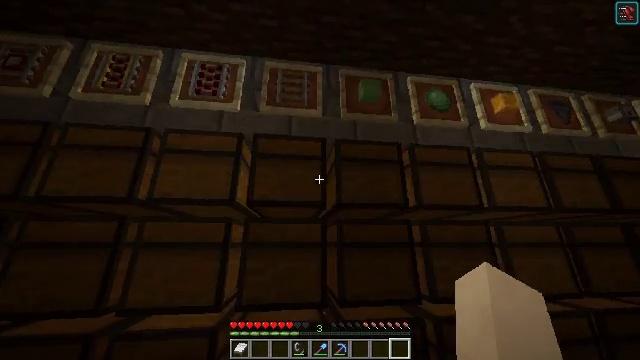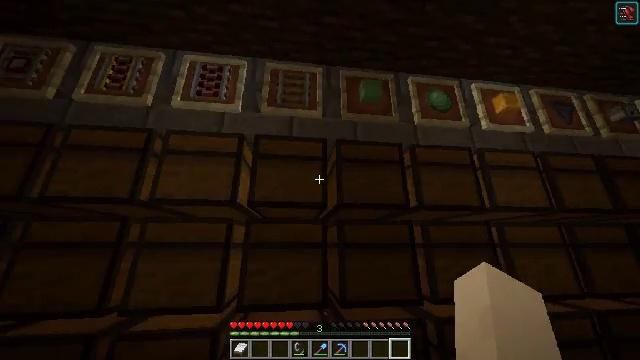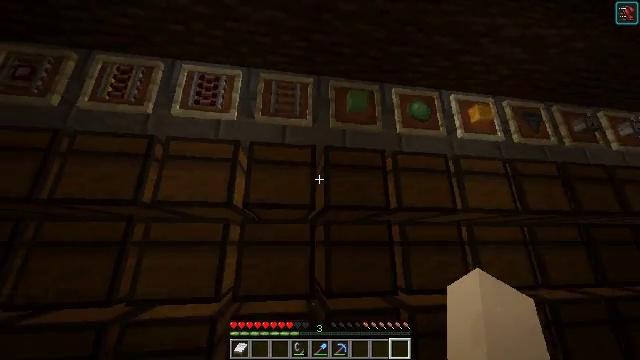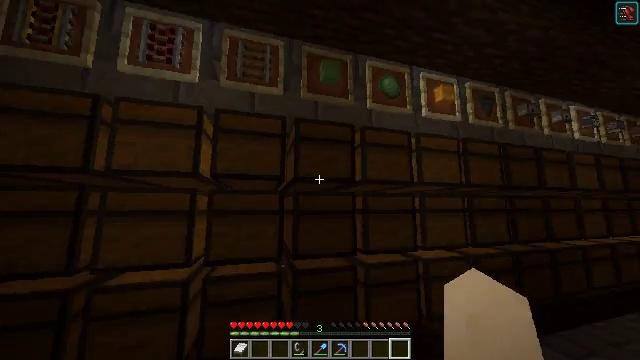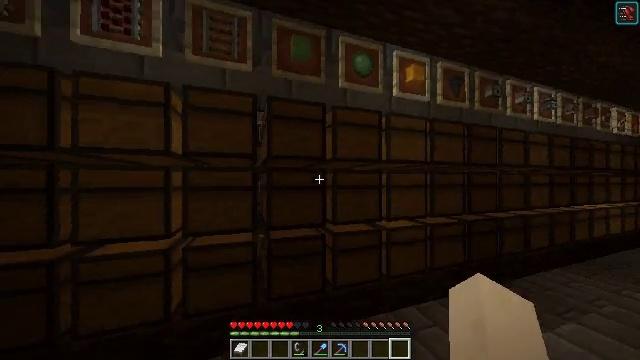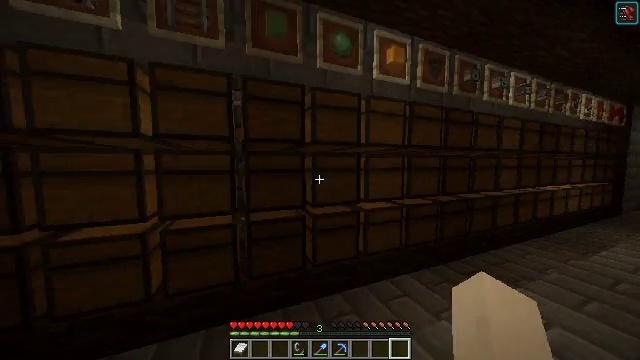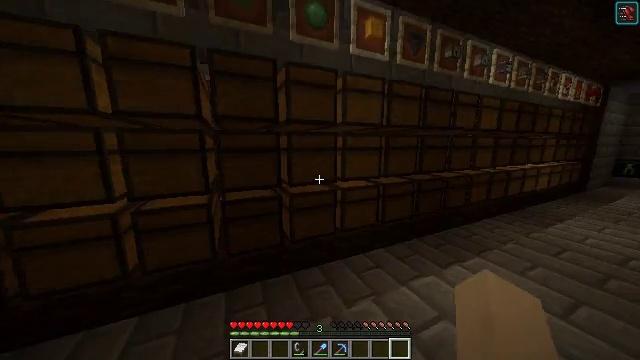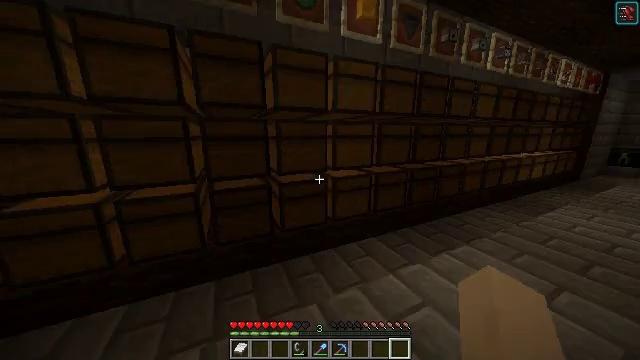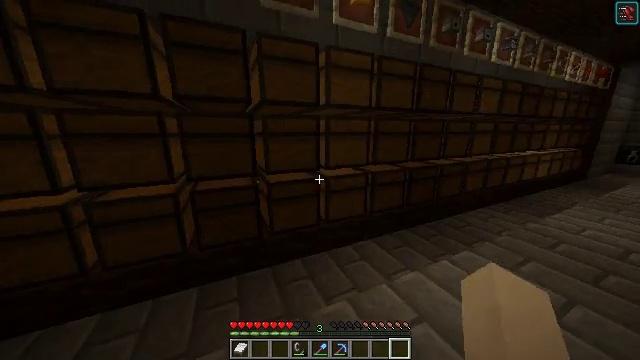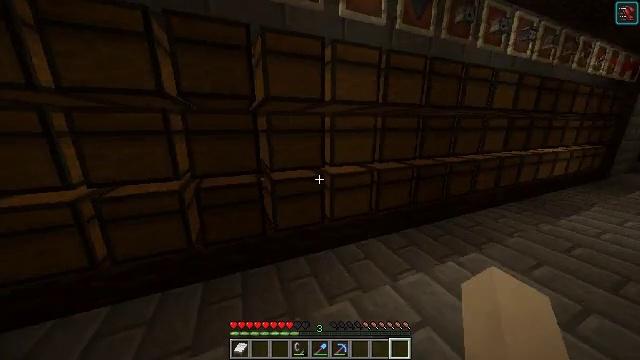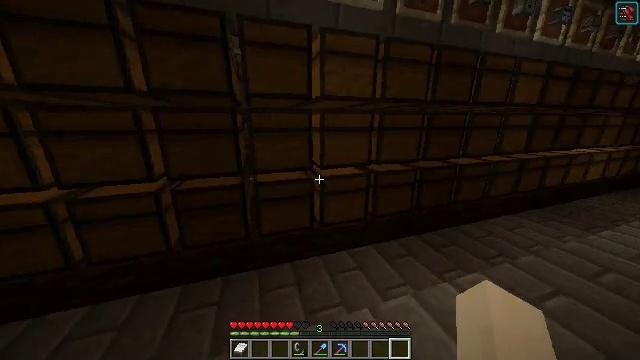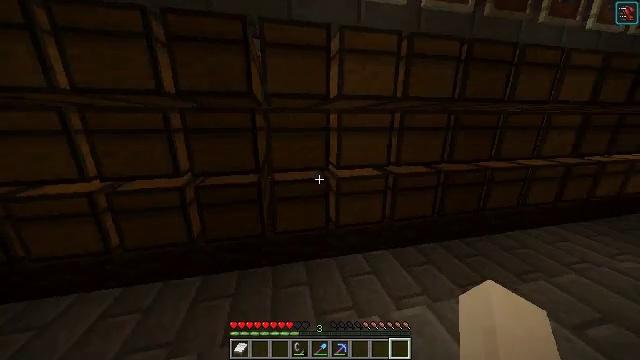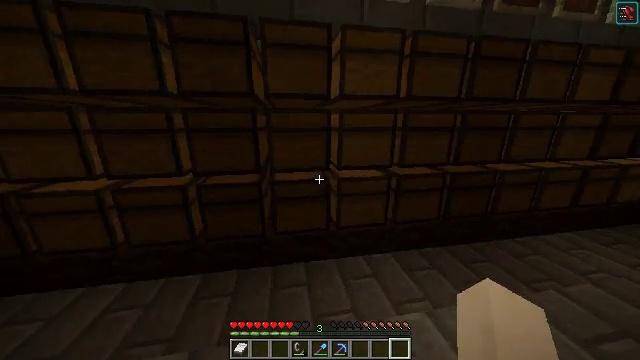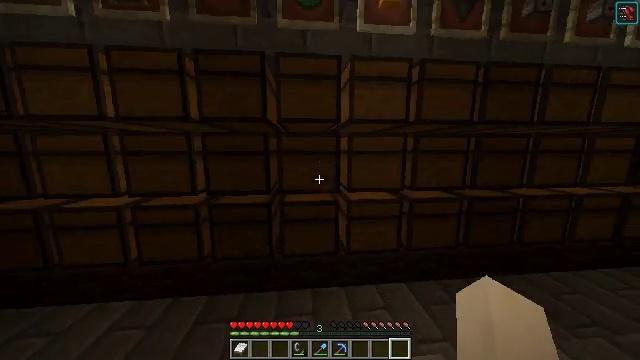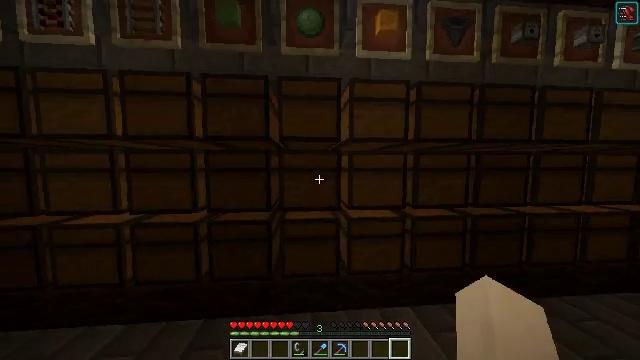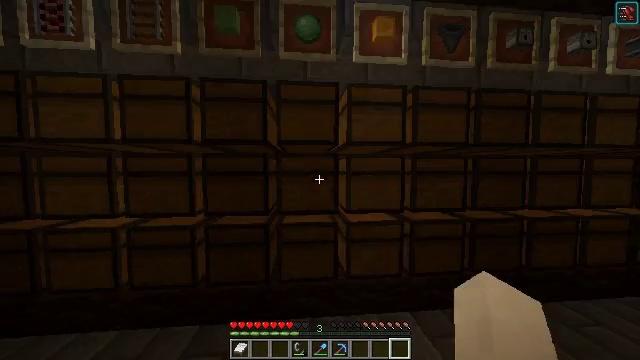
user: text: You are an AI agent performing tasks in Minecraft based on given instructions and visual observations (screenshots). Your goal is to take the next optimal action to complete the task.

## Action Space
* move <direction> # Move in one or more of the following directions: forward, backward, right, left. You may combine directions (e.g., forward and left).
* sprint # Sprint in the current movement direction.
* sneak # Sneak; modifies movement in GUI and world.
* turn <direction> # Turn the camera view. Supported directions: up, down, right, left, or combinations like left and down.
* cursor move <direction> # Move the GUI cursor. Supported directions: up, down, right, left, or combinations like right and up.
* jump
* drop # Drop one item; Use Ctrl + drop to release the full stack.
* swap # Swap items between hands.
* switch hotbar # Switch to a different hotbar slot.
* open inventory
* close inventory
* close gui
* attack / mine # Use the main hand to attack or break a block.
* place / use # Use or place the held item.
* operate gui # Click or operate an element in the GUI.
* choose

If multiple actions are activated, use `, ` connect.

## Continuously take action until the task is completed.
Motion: motion action
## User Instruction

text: Turn slimeballs into a slime block at a crafting table.
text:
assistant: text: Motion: move back
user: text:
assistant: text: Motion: move back and move right, turn right and down
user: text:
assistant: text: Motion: move back and move right, turn right and down
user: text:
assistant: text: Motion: move right, turn right and down
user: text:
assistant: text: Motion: move right, turn right and down
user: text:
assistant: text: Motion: turn right and down
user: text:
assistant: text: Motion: move forward, turn down
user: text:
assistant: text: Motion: move forward and move right
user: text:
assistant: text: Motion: move forward and move right, turn left and down
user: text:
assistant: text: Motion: move right, turn left and down
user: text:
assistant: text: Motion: turn left
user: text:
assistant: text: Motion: turn left
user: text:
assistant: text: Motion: turn left and up
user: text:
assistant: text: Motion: turn up
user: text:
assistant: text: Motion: turn up, use / place
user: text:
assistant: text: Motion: use / place
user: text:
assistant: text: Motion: use / place
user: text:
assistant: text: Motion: no_op
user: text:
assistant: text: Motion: no_op
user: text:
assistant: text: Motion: open gui
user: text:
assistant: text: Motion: no_op
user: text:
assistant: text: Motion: no_op
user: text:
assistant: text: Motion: no_op
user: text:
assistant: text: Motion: no_op
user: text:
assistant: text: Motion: no_op
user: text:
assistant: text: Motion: no_op
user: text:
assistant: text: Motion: turn down, close gui
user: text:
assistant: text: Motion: turn down, open inventory
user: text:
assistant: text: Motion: turn down
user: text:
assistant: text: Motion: use / place